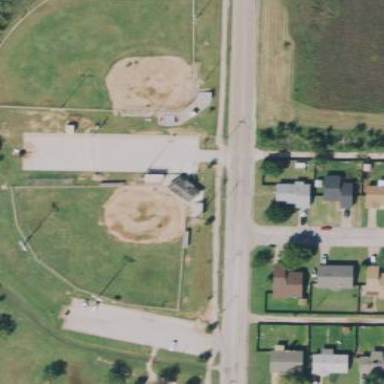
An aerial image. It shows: Baseball pitch for leisure land activities.